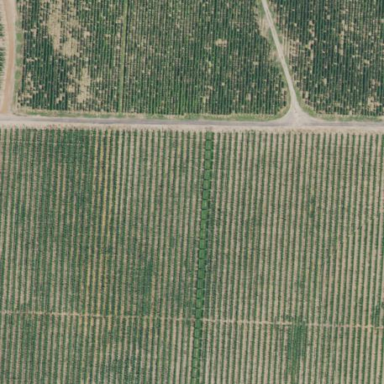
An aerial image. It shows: Orchard.